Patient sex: M
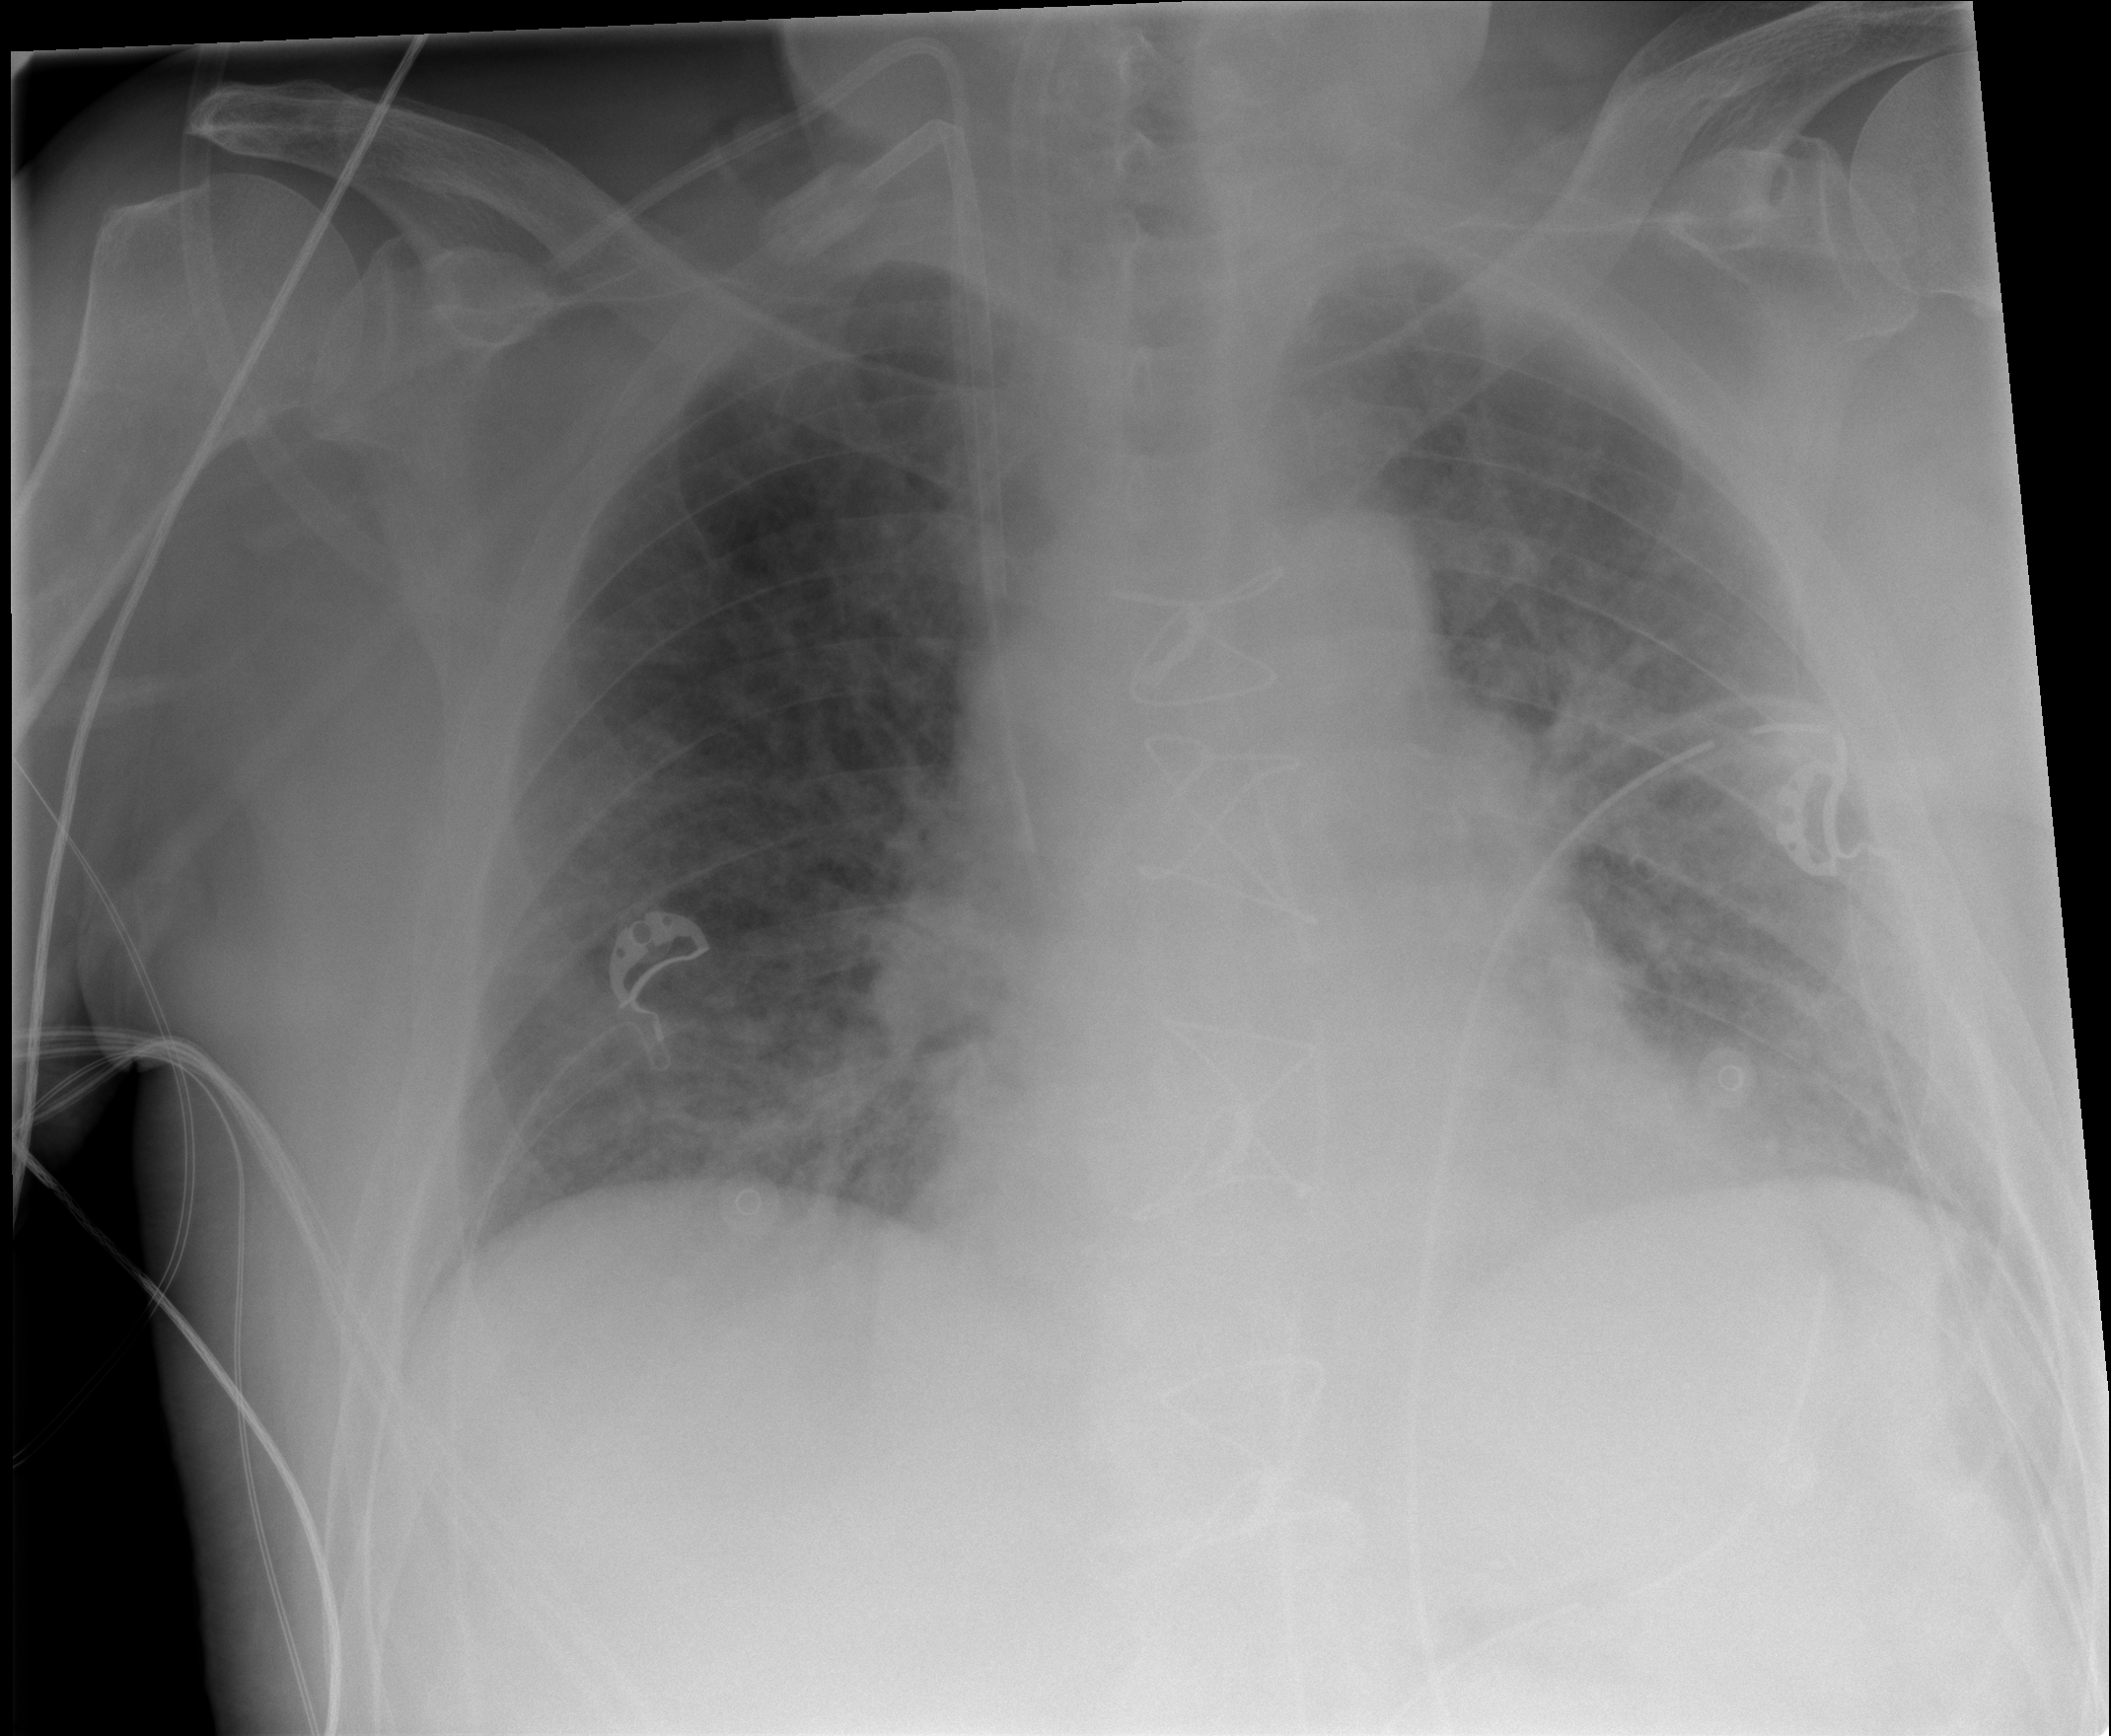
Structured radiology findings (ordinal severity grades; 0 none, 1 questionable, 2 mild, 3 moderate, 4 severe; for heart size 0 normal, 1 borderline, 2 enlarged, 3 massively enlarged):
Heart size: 2
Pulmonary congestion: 2
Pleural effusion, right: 0
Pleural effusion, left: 0
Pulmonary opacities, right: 0
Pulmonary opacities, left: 0
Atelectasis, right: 0
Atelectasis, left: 0